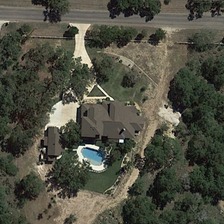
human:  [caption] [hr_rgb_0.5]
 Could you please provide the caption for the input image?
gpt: a building with a swimming pool is surrounded by many sparse green trees near a road .

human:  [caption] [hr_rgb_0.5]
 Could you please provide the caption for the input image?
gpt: a building with a swimming pool is surrounded by many sparse green trees near a road .

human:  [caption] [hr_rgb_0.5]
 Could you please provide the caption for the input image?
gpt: a building with a swimming pool is surrounded by many sparse green trees near a road .

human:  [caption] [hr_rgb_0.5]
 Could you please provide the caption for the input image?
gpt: a building with a swimming pool is surrounded by many sparse green trees near a road .

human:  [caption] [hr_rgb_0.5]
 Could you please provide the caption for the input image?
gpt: a building with a swimming pool is surrounded by many sparse green trees near a road .